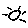
Label: sun